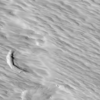
Label: not_dusty